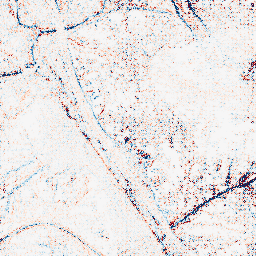
Category: edge_preserving
Decomposition family: median
Decomposition parameters: size: 5
Upsampling method: regularized
Upsampling parameters: scale: 4
lambda_reg: 0.1
Upsampling scale: 4